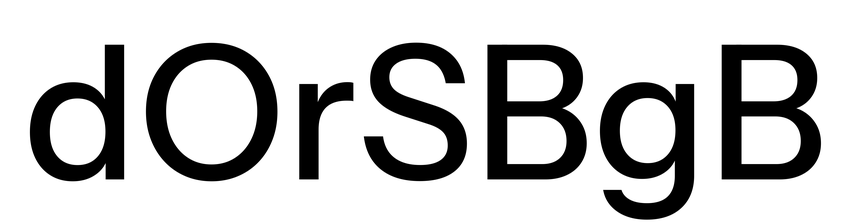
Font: InstrumentSans_Medium